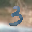
Label: 3